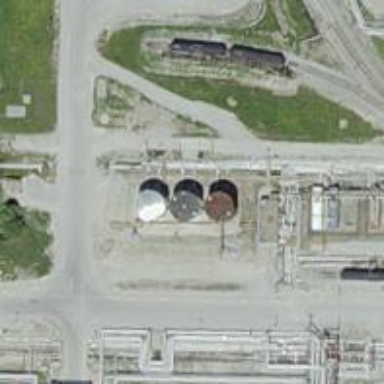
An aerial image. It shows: Storage tank that is man-made.